Question: I'm new to Rails, and I was working through the tutorial here: <URL>
When I got to the part about the console, I tried to replicate what they did, but I must have done something wrong, because when I try to load the page, I keep getting this :

I exited the console and restarted the server, but I still keep getting that error, but there are no changes I can see in the "post.rb" file that I could fix.
Is there a way for me to undo what I messed up in the console?
Thanks in advance
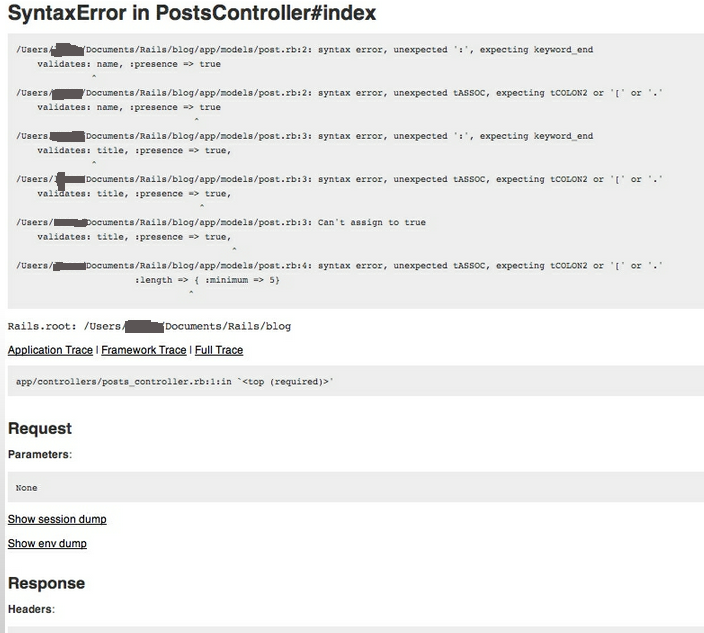
Answer: You have a whitespace error
Instead of 'validates: name', it should be 'validates :name'
It's subtle, but the first one is interpreted as a shortcut in Rails 1.9 as meaning ':validates => name' which isn't what you want.